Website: bh-photo
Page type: customer-info-address
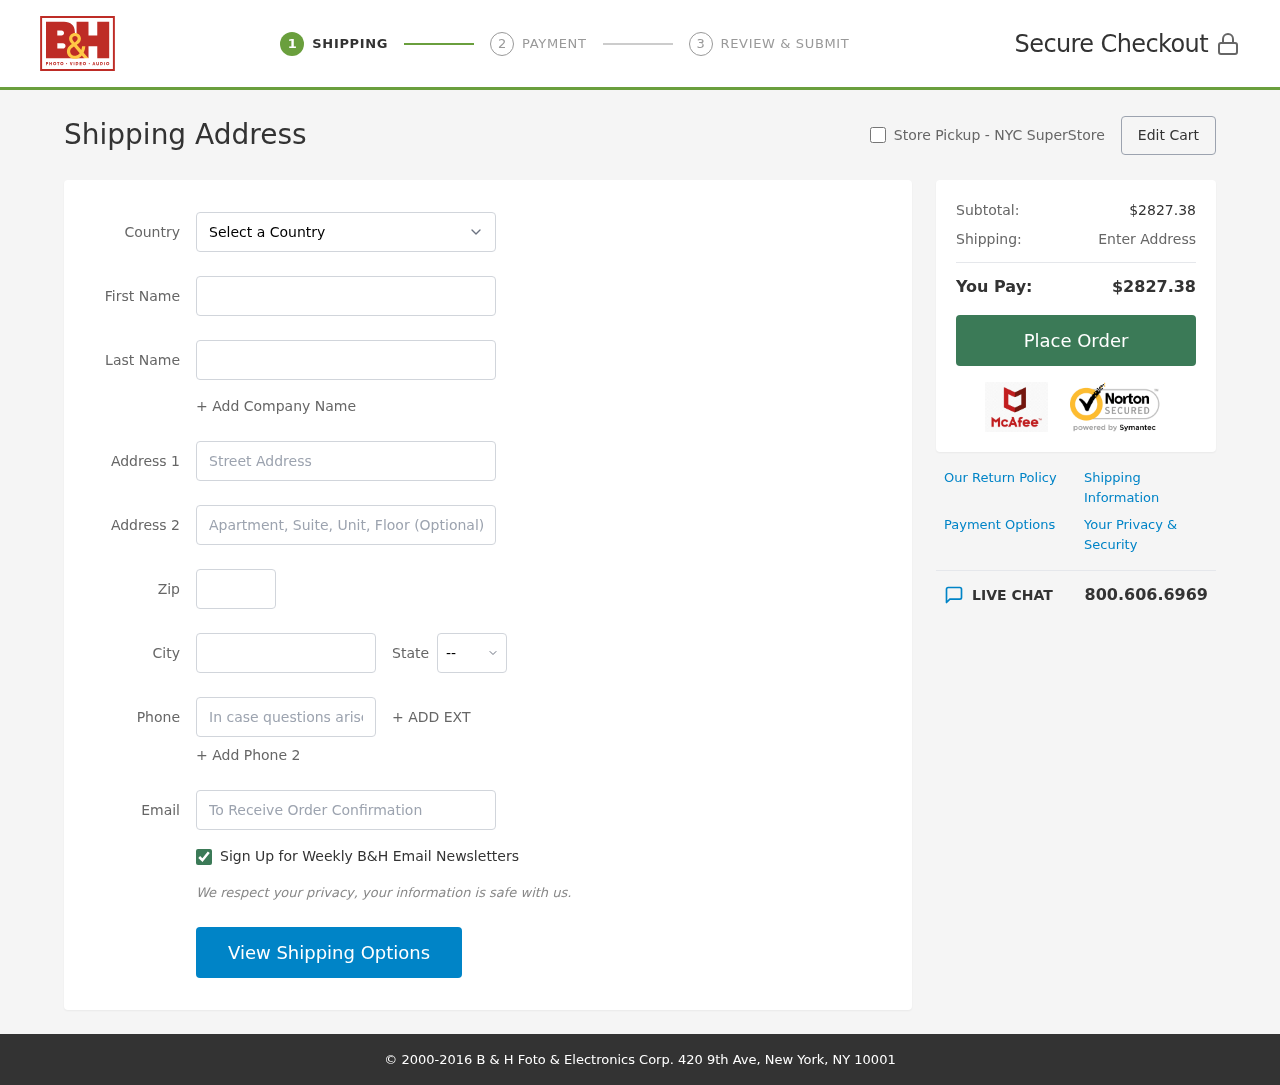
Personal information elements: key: PII_CITY
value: Rosefurt
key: PII_COUNTRY
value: United States
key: PII_EMAIL
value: clopez@hotmail.com
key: PII_FIRSTNAME
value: Chelsea
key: PII_LASTNAME
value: Lopez
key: PII_PHONE
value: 4413428114
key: PII_POSTCODE
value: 69534
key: PII_STATE_ABBR
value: CO
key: PII_STREET
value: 20178 Lindsey Parks
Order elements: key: ORDER_SUBTOTAL
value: $2827.38
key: ORDER_TOTAL
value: $2827.38